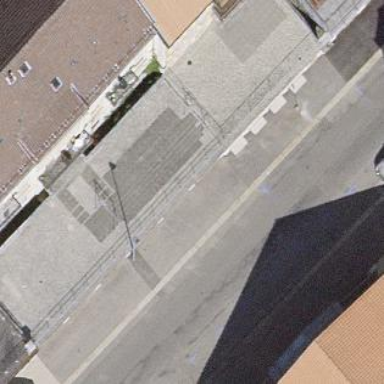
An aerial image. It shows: Garages with flat roofs.